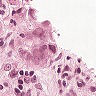
Metastatic tissue present: yes